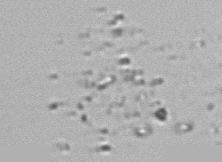
Label: Phaeocystis_debris